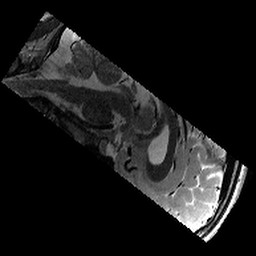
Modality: T2w
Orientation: sagittal
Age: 12
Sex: male
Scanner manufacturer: siemens
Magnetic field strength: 3 T
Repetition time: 9.23 s
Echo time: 0.067 s